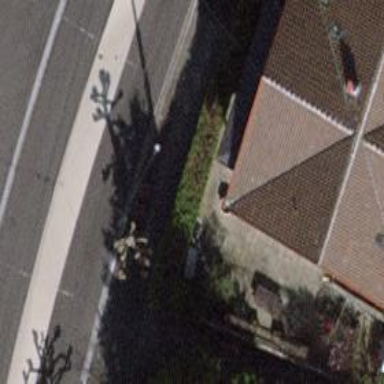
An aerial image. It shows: Post box is visible.